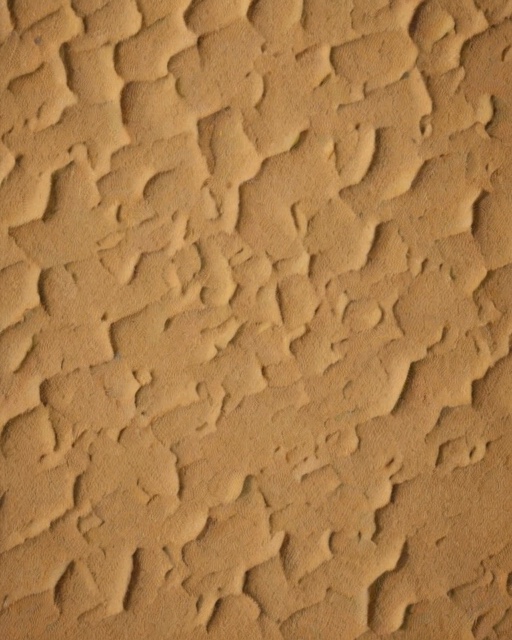
Category: Summer